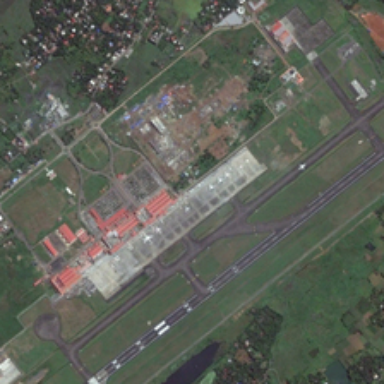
Some planes are in an airport near some buildings and green trees .